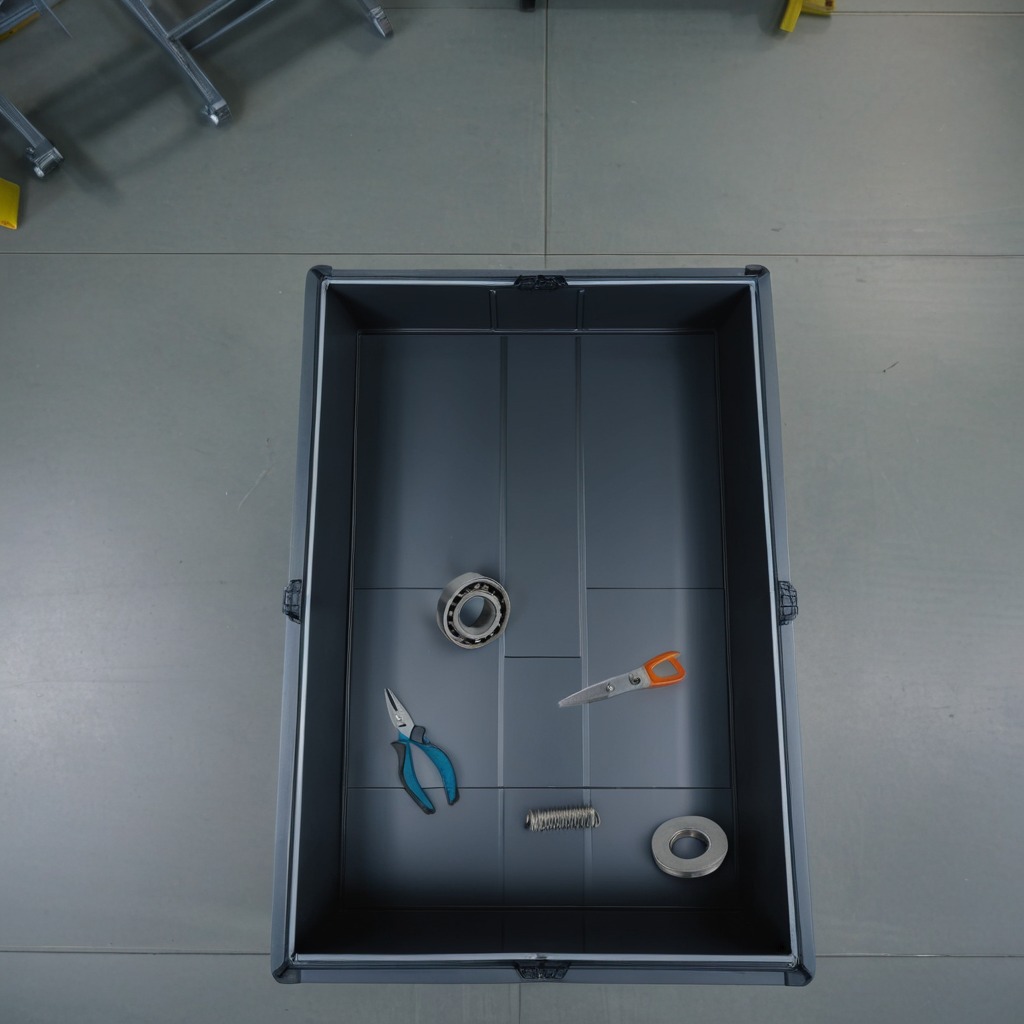
A metal ball bearing, a flat metal washer, pliers, a coiled metal spring, and a handheld metal saw are lying on the toolbox surface.